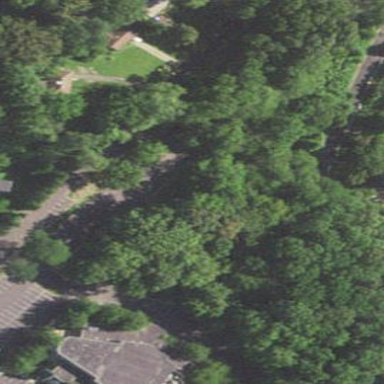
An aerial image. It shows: Park surrounded by woodland.